Interaction volume radius: 10 \u00c5
Interaction volume height: 35 \u00c5
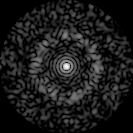
Disorder parameter: 0.8363